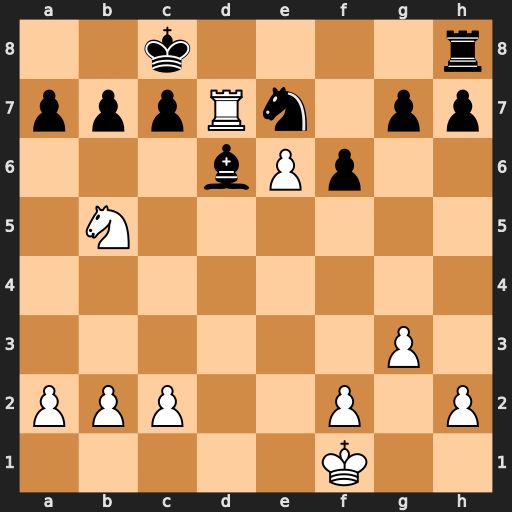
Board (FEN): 2k4r/pppRn1pp/3bPp2/1N6/8/6P1/PPP2P1P/5K2
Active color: w
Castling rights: -
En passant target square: -
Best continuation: Nxd6+ cxd6 Rxe7